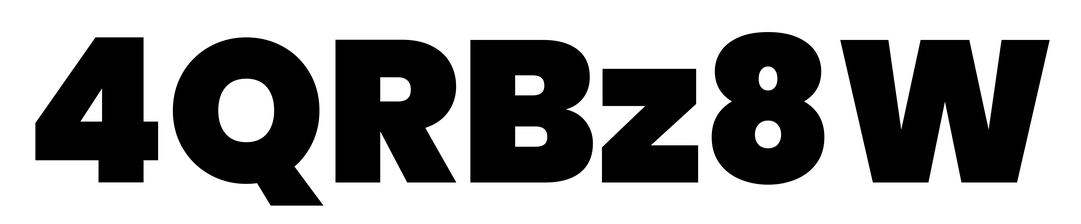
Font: Poppins-Black